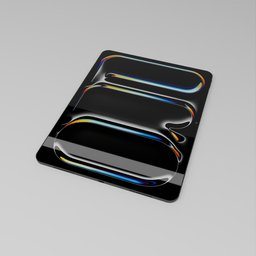
Label: electronics